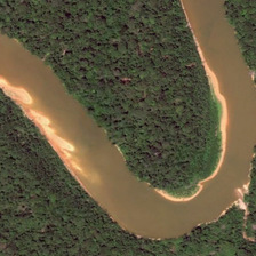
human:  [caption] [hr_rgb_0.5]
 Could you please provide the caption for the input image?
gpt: The rivers in the rainforest are U-shaped.

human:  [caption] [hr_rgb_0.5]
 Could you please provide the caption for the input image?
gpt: it is a u shaped brown river traverses this forest .

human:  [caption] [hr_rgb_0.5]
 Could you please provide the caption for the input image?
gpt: The river in the rainforest takes shape.

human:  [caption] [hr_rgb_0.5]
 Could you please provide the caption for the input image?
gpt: The rainforest River takes a U-shaped look.

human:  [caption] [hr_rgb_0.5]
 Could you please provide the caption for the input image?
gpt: it is a u shaped brown river traverses this forest .